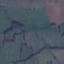
Land use / land cover: Pasture